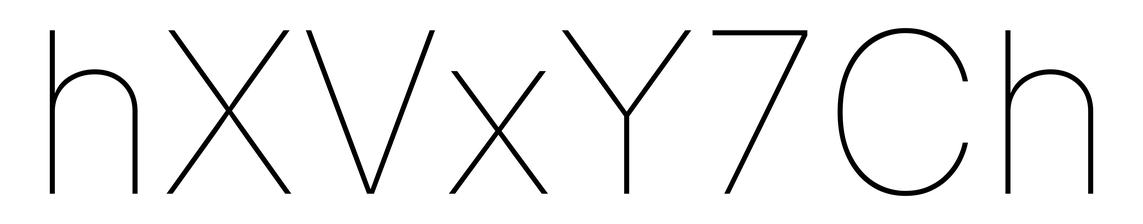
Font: Inter_Thin